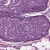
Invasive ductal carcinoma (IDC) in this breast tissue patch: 0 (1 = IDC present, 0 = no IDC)